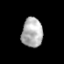
Tissue: prostate
Cell type: T cells
Senescence score: 0.3273
Nuclear area (px): 604
Mean DAPI intensity: 176.593